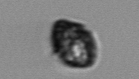
Label: Kryptoperidinium_triquetrum